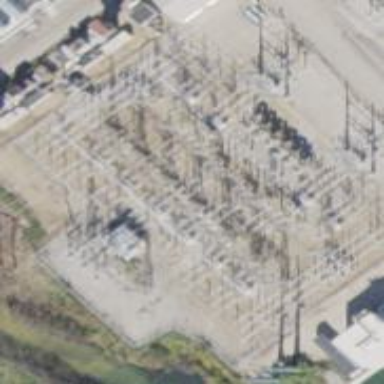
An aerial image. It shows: Switch used for power control.